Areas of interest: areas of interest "Business office"
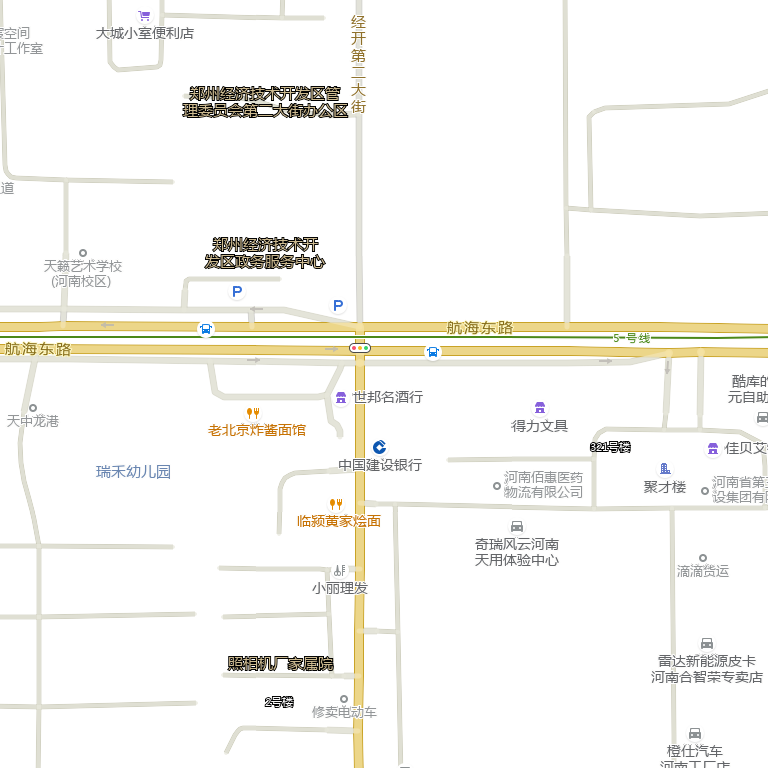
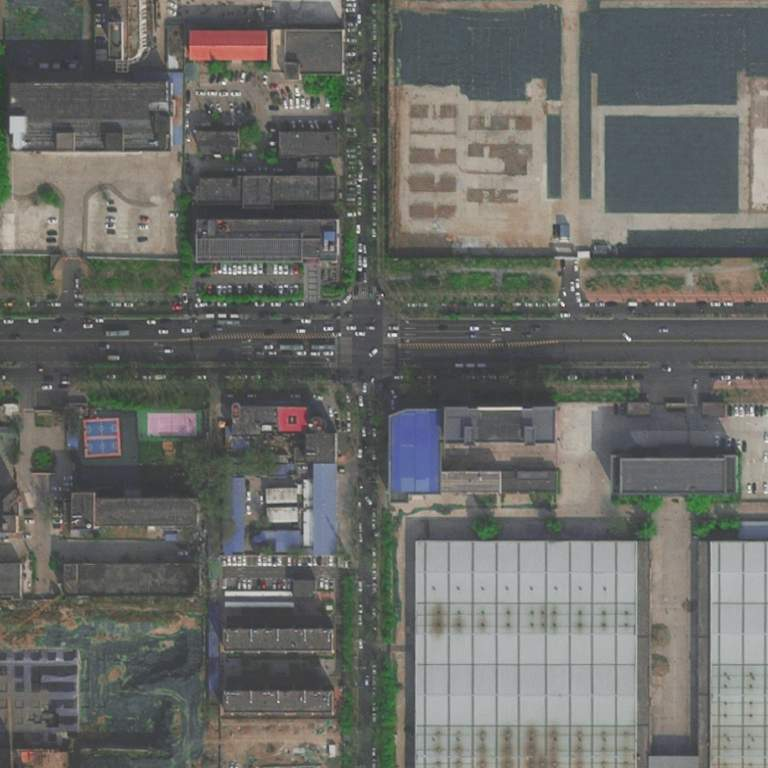